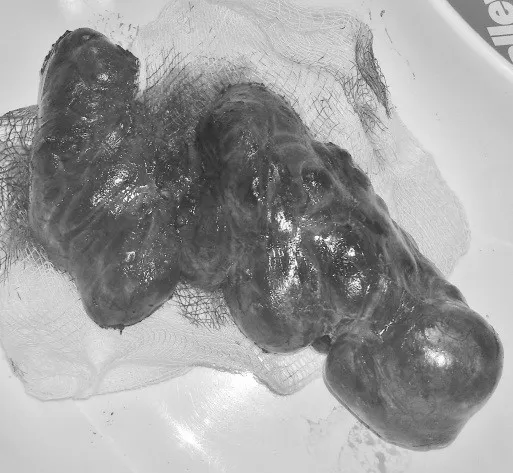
Total thyroidectomy for a multinodular goiter with the left lobe significantly bigger.
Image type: pathology (h&e)